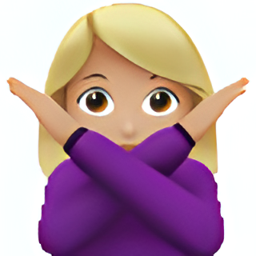
Name: face with no good gesture
Emoji: 🙅🏼
Group: People & Body
Sub-group: person-gesture